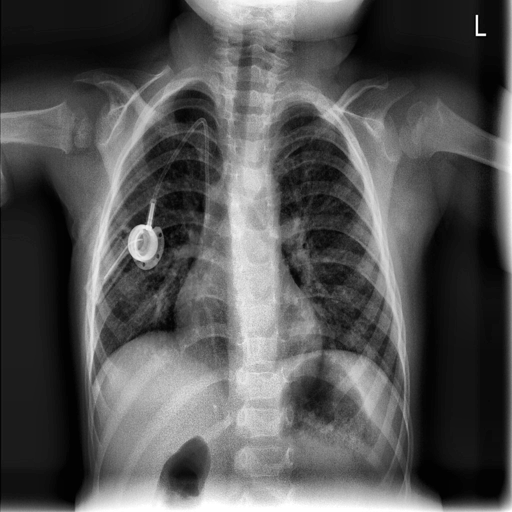
Finding: NORMAL